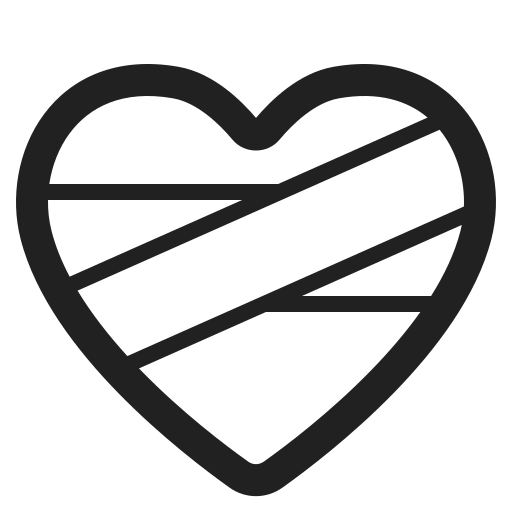
mending heart high contrast